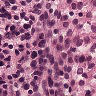
Metastatic tissue present: no